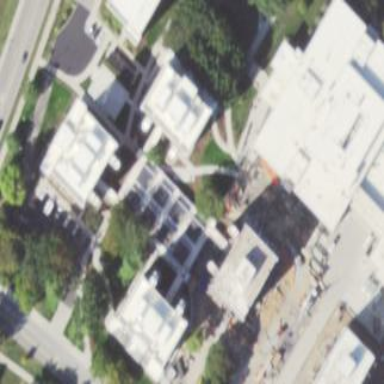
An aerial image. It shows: Activities building within university campus.